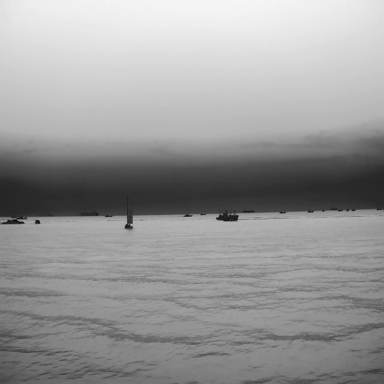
There is a fishing_boat in the infrared image.